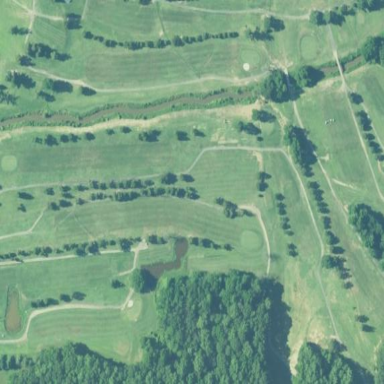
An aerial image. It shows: Golf course.